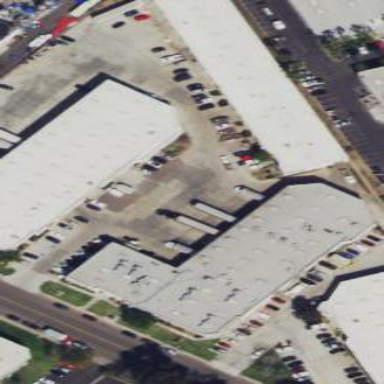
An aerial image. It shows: Industrial building.